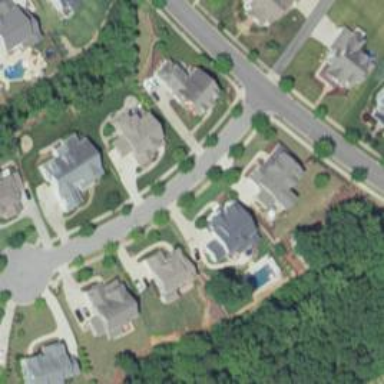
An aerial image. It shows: Residential road with asphalt surface and separate sidewalk.